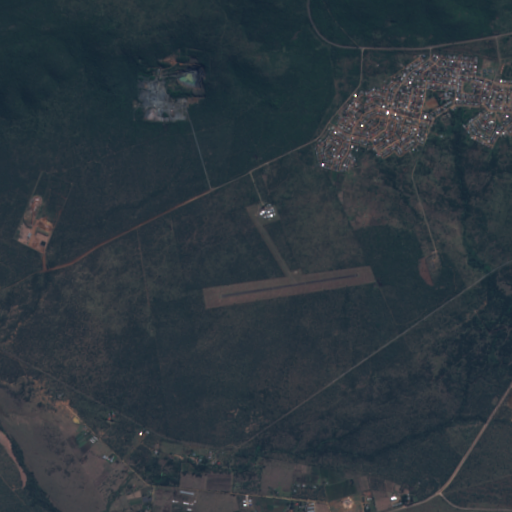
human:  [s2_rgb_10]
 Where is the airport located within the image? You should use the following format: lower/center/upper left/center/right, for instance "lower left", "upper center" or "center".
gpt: The airport is located in the center right of the image.
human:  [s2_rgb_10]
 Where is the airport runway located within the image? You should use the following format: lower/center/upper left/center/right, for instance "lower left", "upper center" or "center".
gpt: The airport runway is located in the center right of the image.
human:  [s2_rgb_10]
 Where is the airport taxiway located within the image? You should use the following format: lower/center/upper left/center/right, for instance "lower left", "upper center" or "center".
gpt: The airport taxiway is located in the center of the image.
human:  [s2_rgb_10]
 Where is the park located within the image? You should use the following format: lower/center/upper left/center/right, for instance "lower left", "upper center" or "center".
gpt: The park is located in the center right of the image.
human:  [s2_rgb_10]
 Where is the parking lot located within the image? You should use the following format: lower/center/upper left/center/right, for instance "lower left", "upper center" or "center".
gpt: The parking lot is located in the center right of the image.
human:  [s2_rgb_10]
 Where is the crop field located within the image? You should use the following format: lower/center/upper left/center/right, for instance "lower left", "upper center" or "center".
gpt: There is no crop field in the image.